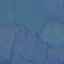
Label: Pasture